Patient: sex M, age 61
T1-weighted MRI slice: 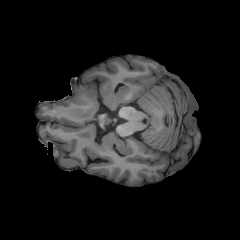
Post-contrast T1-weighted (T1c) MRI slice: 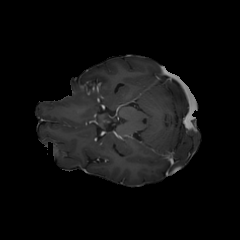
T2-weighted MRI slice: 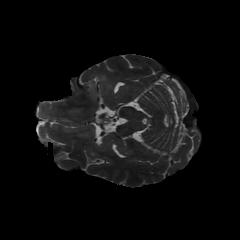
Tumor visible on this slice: yes
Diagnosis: Glioblastoma, IDH-wildtype
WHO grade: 4